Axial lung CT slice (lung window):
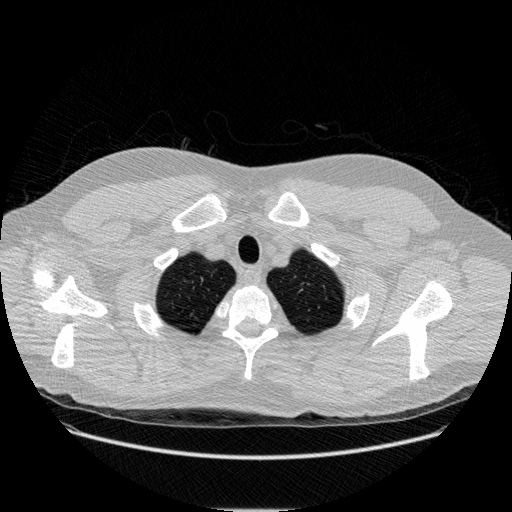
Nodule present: no